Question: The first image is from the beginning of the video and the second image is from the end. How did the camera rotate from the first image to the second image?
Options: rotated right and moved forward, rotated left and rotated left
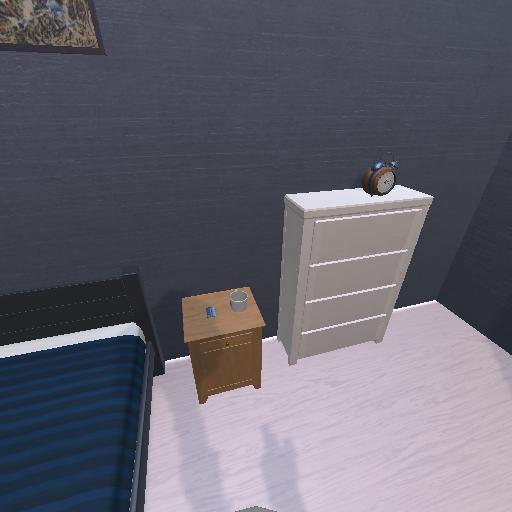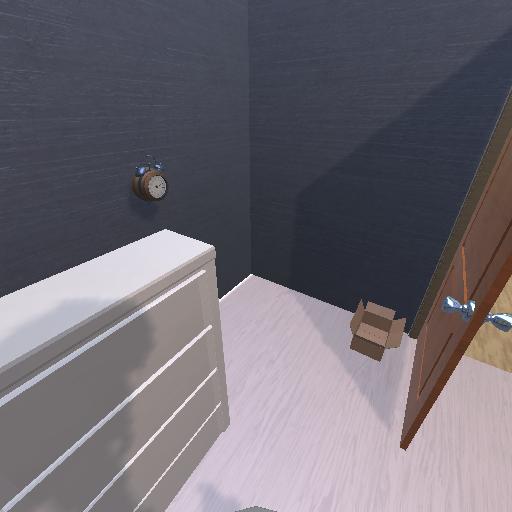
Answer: rotated right and moved forward